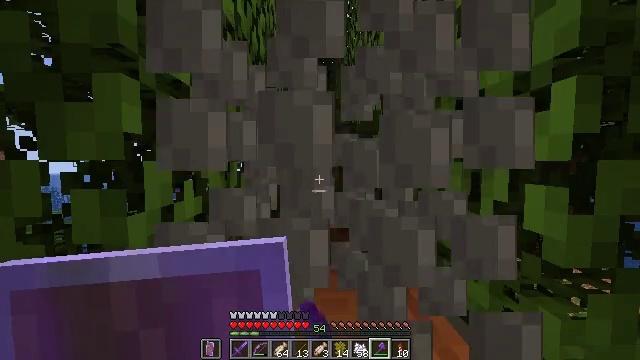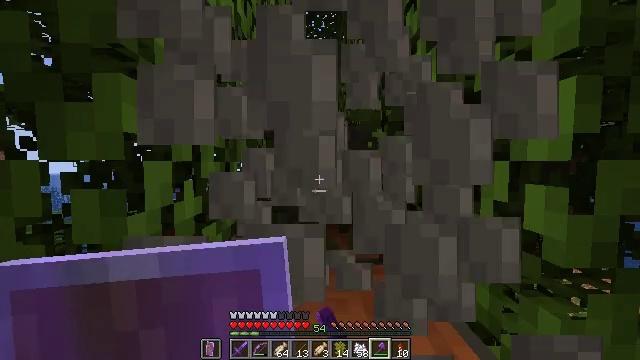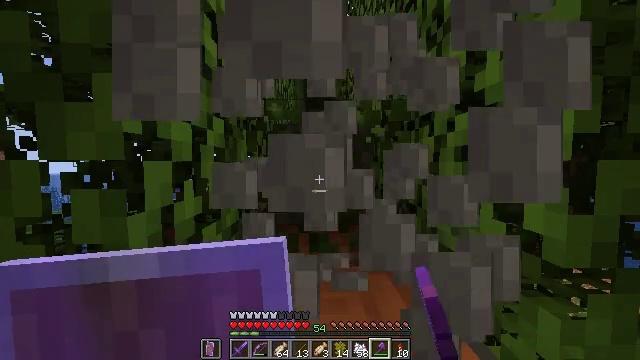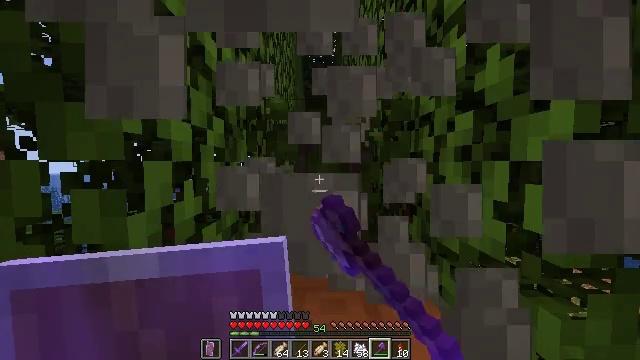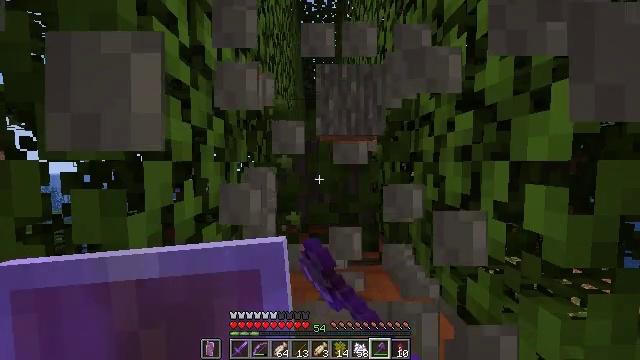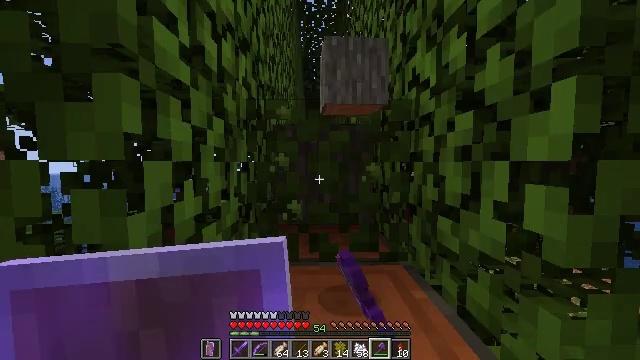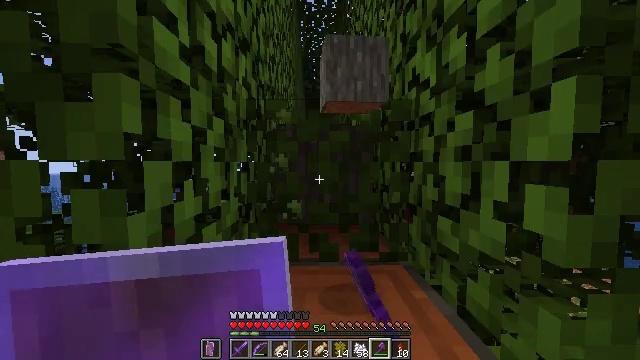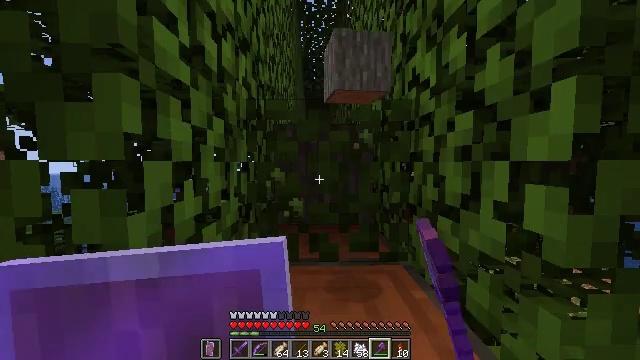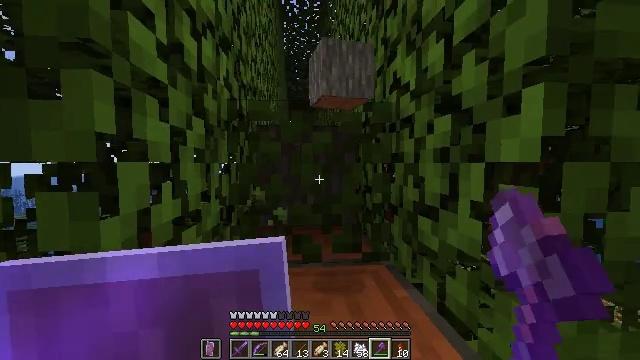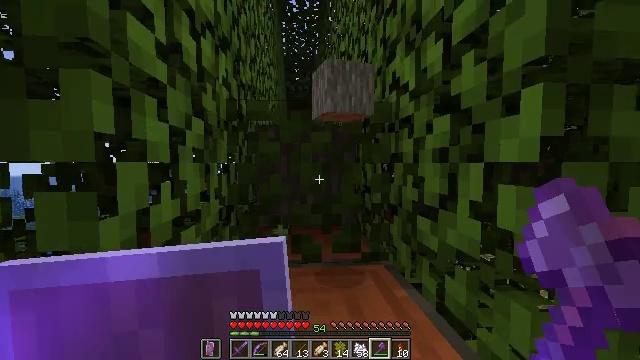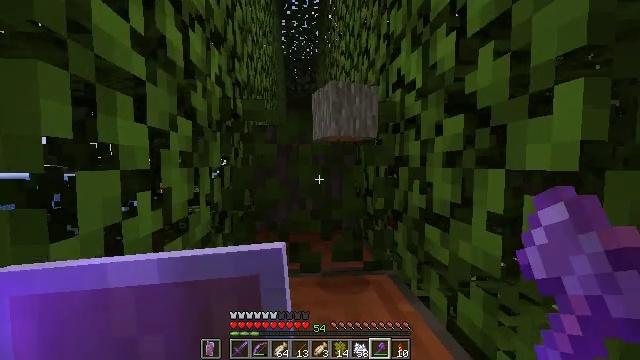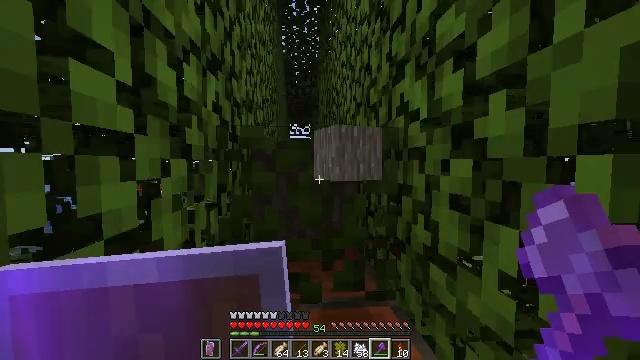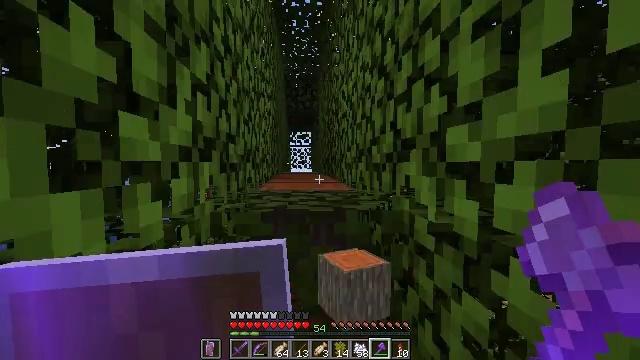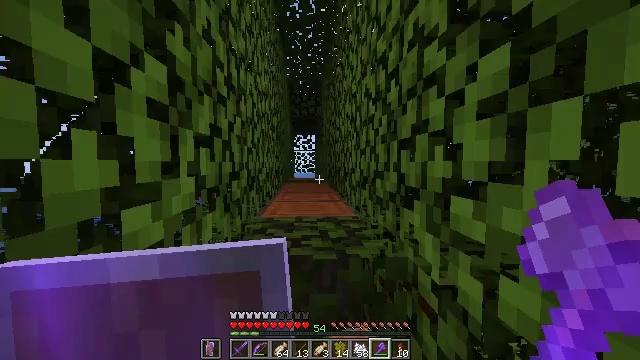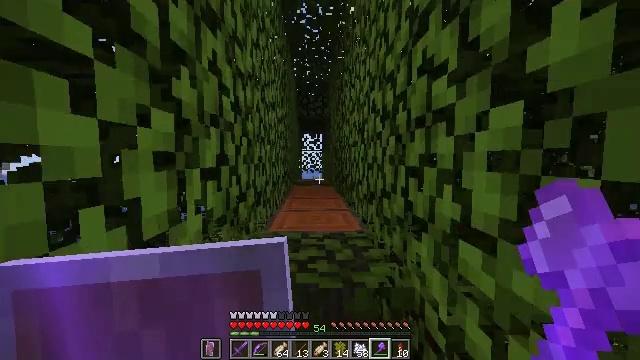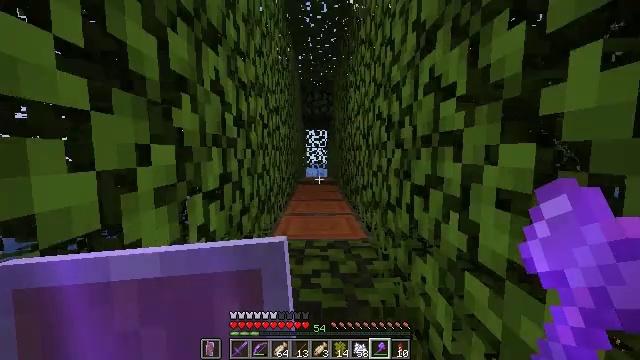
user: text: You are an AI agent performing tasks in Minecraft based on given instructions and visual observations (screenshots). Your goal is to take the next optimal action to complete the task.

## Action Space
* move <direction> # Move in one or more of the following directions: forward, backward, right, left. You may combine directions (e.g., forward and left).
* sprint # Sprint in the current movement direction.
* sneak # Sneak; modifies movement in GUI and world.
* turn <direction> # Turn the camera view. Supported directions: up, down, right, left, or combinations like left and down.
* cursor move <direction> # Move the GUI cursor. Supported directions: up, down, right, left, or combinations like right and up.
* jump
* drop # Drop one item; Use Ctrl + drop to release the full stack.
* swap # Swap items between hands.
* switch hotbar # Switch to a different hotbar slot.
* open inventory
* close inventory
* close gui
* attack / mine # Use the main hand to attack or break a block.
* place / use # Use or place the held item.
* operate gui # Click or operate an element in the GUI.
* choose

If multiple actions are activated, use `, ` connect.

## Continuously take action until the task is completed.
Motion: motion action
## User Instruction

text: Chop down the acacia log.
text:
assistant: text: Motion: attack / mine
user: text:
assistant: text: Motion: attack / mine
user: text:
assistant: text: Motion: attack / mine
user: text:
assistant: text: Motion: attack / mine
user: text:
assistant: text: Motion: no_op
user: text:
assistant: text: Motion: no_op
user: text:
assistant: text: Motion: no_op
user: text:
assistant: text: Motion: turn right
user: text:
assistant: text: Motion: no_op
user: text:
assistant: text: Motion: move forward
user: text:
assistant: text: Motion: move forward, jump
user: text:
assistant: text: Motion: move forward, jump
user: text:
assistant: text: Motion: move forward, jump
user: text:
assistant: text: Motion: move forward, turn left, jump
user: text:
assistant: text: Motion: move forward, turn left and down
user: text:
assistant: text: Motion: move forward, turn left and down
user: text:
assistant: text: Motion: move forward, turn down
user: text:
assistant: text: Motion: move forward, turn down
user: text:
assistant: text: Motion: move forward
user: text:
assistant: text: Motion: move forward, turn down
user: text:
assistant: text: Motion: move forward, turn down, jump
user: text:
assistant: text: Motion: move forward, turn down, jump
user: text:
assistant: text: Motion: move forward, turn right and down, jump
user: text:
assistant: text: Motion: move forward, turn right and down, jump
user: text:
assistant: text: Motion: move forward, turn right and down
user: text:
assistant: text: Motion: turn down
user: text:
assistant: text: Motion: no_op
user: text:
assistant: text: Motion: no_op
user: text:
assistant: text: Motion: no_op
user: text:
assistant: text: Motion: turn left and up